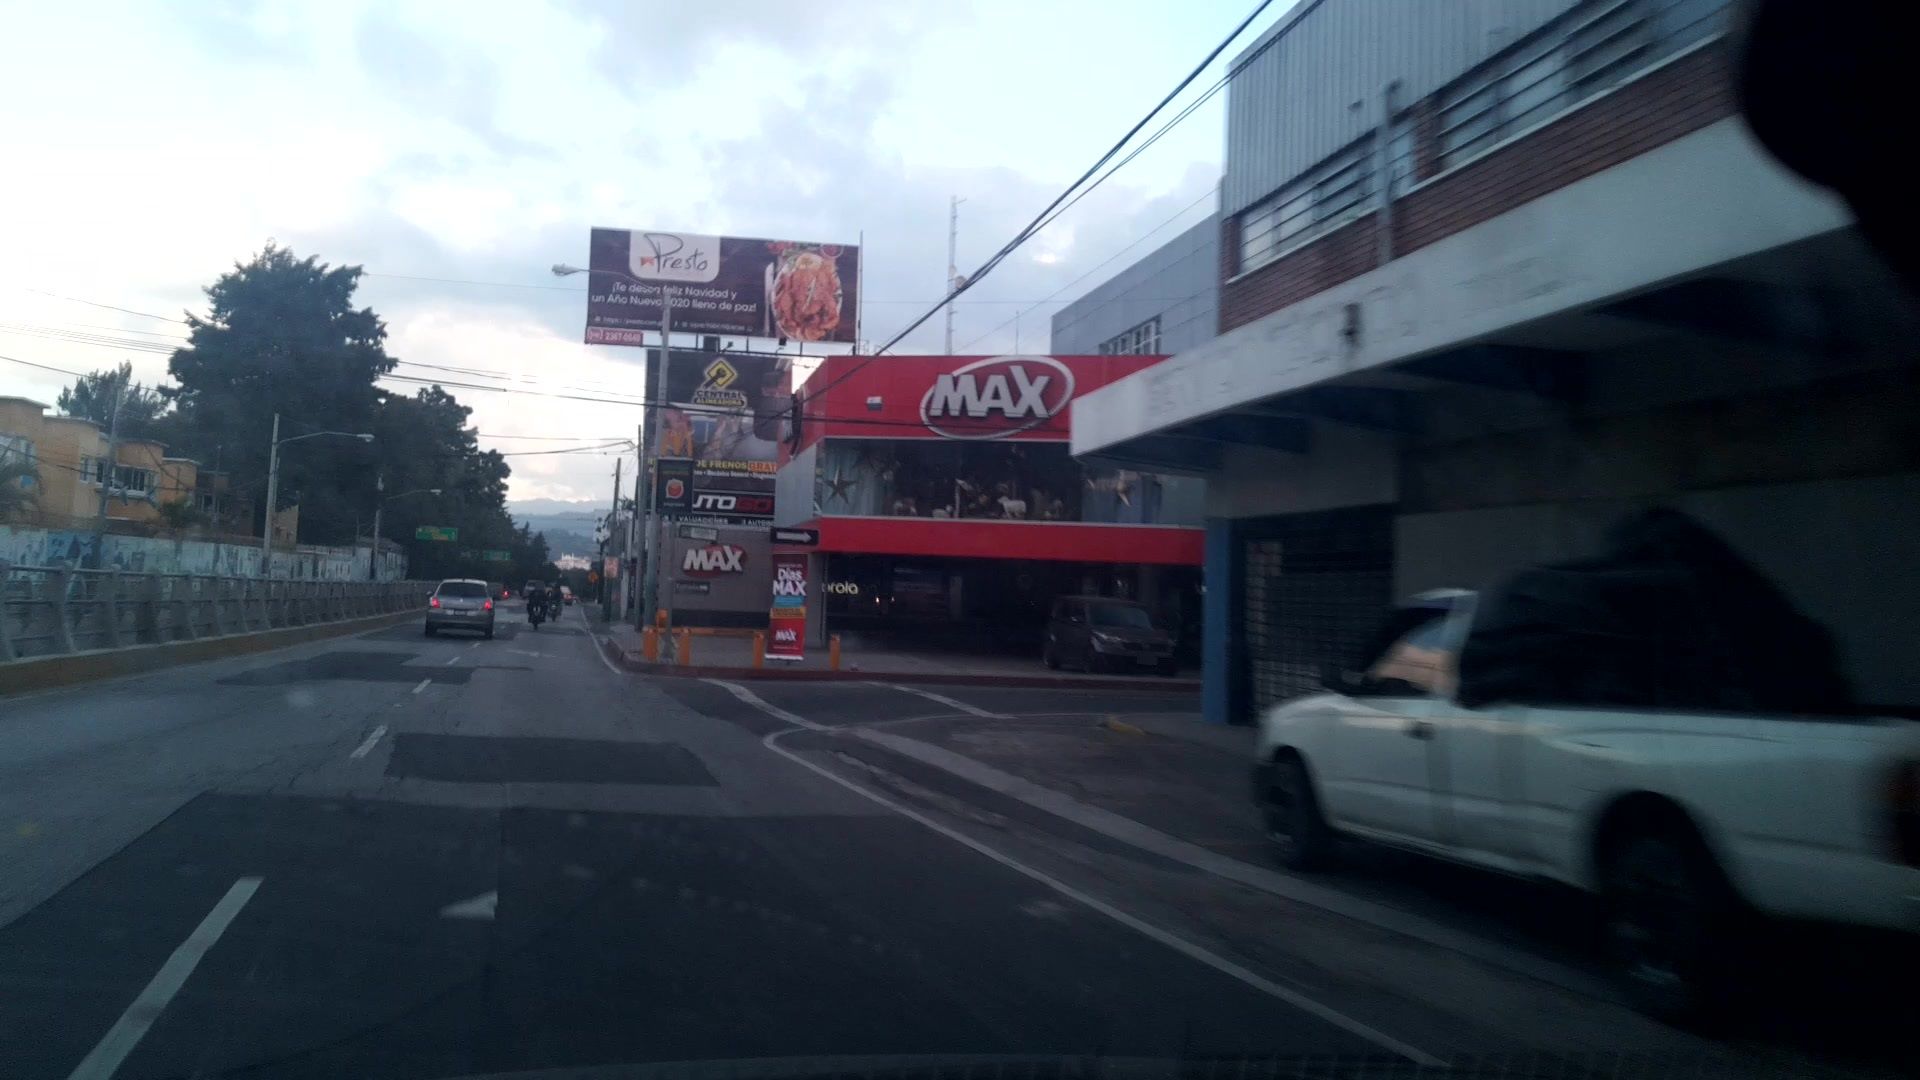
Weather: cloudy
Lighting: day
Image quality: good
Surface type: driving surface
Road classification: secondary, secondary_link
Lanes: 1
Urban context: urban centre
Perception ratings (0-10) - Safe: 7.62, Lively: 5, Beautiful: 3.25, Boring: 2.79, Depressing: 4.37, Wealthy: 0.81